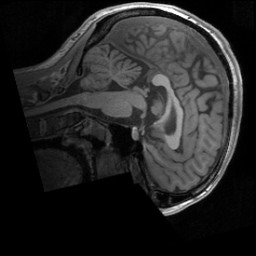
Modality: T1w
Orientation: sagittal
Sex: female